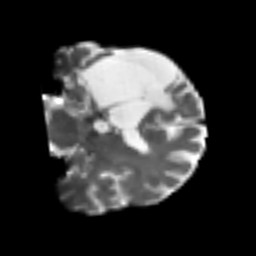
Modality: T2w
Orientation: coronal
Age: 52
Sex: male
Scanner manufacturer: siemens
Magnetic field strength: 3 T
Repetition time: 4.999 s
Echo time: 0.07946 s